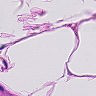
Metastatic tissue present: no